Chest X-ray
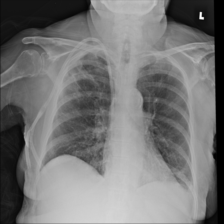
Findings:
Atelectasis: positive
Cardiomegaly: negative
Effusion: negative
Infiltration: negative
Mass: negative
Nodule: negative
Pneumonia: negative
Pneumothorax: negative
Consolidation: negative
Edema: negative
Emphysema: negative
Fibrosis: negative
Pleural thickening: negative
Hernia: negative